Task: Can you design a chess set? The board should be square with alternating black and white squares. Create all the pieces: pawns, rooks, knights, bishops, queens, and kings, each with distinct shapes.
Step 3849:
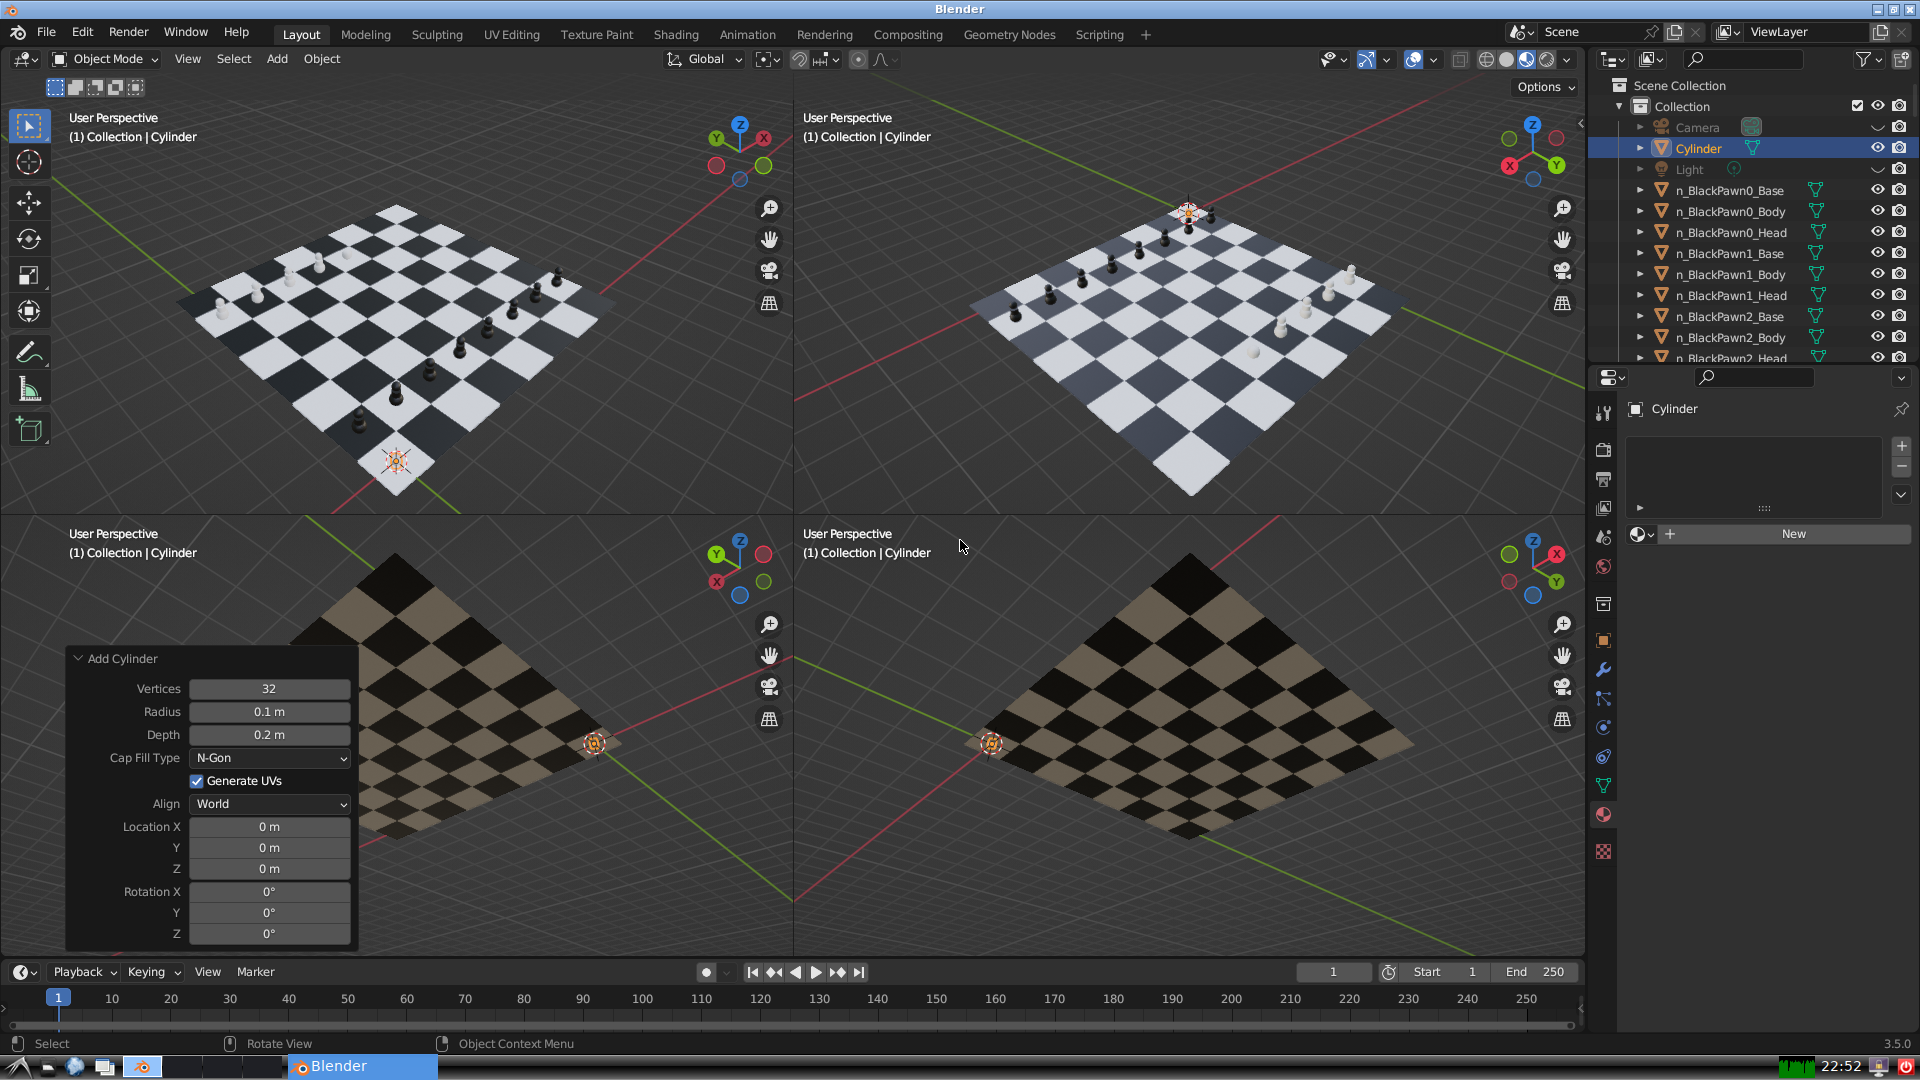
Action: {"mouse_move": [270, 731]}